Question: ### What configuration and where -- do I need to make it -- for Android to stop recaptcha as part of the Firebase verifyPhoneNumber() flow?
<URL>
Before the robots verification in browser opens, this is logged: "SafetyNet Attestation fails basic integrity".
### I've verified the following:
1. Enabled Android Device Verification for my project. However, that did nothing.
2. Removed Firebase Analytics and other dependencies as many SO posts suggest, but still to no avail.
3. I had already added my SHA1, but also added my SHA256 to Firebase project settings.
4. To rule out some kind of dependency issue in my app, I created a brand new bare-bones flutter app with zero dependencies other than Firebase Core and Auth and the typical setup required for Firebase in Flutter. Same things happens (screen recording).
5. Update - possible answer here: The docs state: "reCAPTCHA verification: In the event that SafetyNet cannot be used, such as when the user does not have Google Play Services support, or when testing your app on an emulator, Firebase Authentication uses a reCAPTCHA verification to complete the phone sign-in flow." I guess it is working according to the docs, but there are plenty of posts on SO where users state they've been able to overcome this even in the emulator.
This app is not published to Google Play, just testing in Emulator and on physical Android devices.
### Something changed in Firebase, but I can't find any documentation stating how to overcome recaptcha on Android for Firebase verifyPhoneNumber().
After the recaptcha returns, 'codeSent' returns and the other 'verifyPhoneNumber()' params work just fine.
'''
await FirebaseAuth.instance.verifyPhoneNumber(
phoneNumber: '$_countryCode$_phoneNumber',
verificationCompleted:(PhoneAuthCredential credential) {
print('verificationCompleted');
},
verificationFailed: (FirebaseAuthException e) {
print('verificationFailed');
},
codeSent: (String verificationId, int resendToken) {
print('codeSent');
},
codeAutoRetrievalTimeout: (String verificationId) {
print('codeAutoRetrievalTimeout');
},
);
'''
[
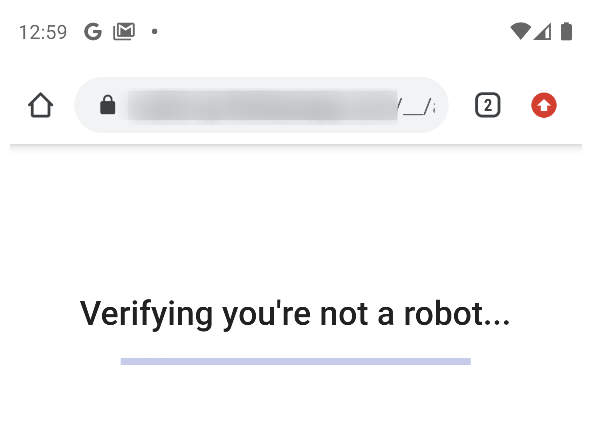
Answer: Firebase Phone Auth has been updated since I last used it.
The docs state:
> reCAPTCHA verification: In the event that SafetyNet cannot be used, such as when the user does not have Google Play Services support, or when testing your app on an emulator, Firebase Authentication uses a reCAPTCHA verification to complete the phone sign-in flow.
It was surprising to me to see the reCAPTCHA after not having seen it prior and so I thought I had some settings incorrect somewhere.
Just a good safety feature and works seamlessly with Firebase Phone Auth.